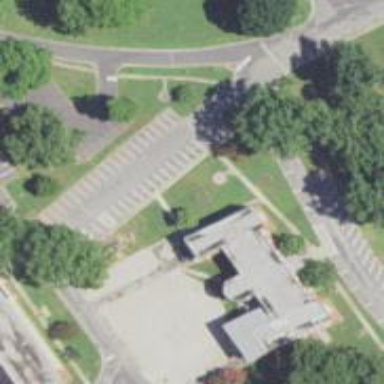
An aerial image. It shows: Street side parking area.